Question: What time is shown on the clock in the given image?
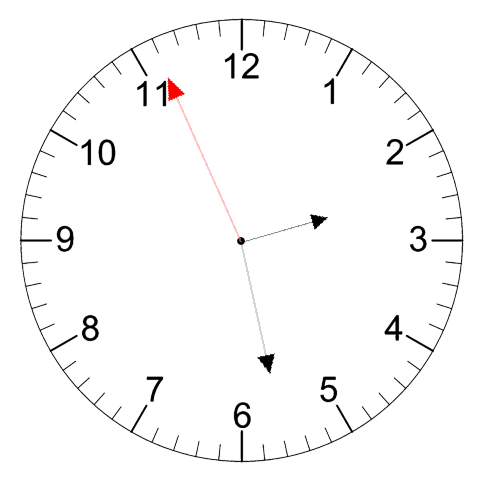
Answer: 02:27:56